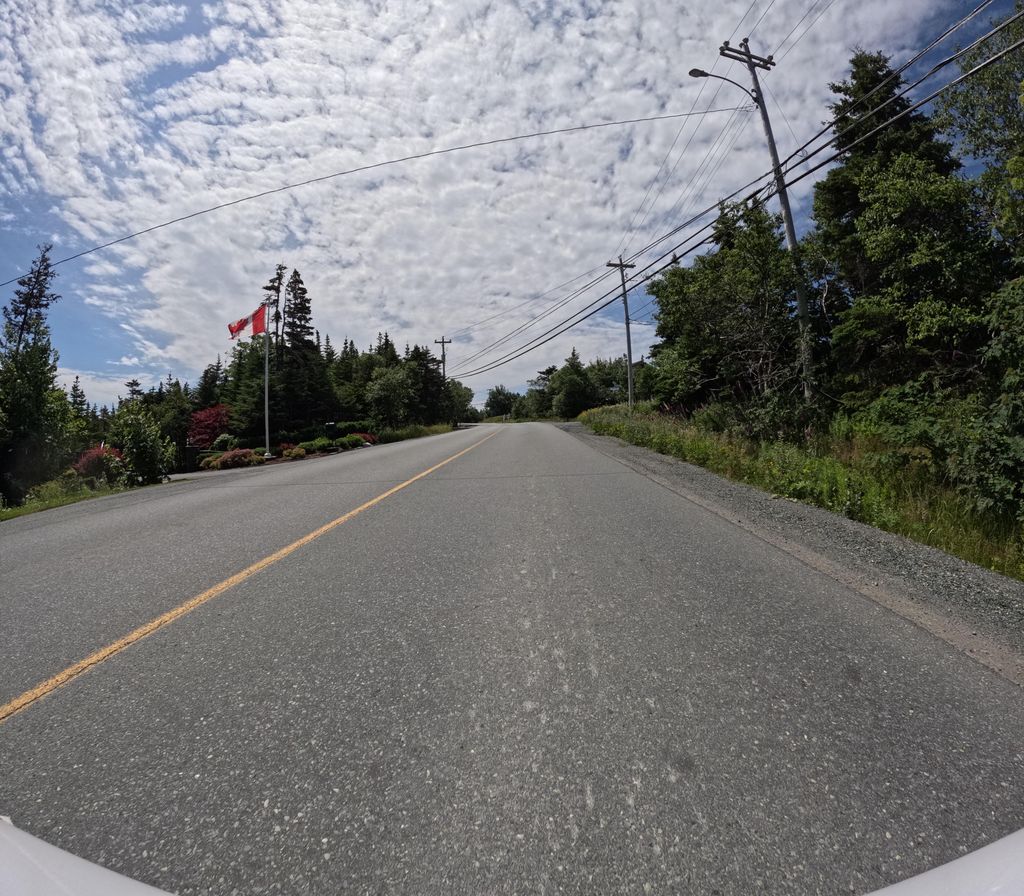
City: st_johns